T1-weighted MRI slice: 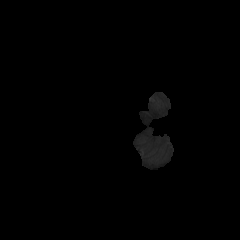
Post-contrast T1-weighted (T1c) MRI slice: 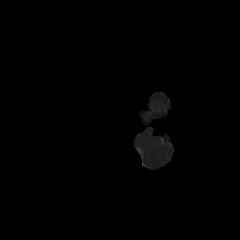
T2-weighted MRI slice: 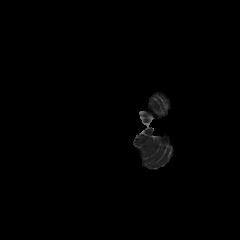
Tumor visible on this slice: no